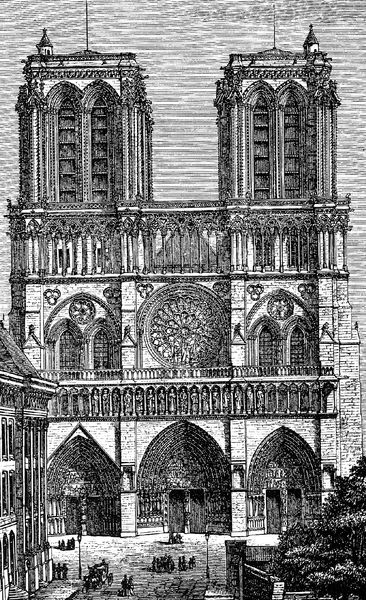
Titel: Notre-Dame in Paris
Standort: Paris, Notre-Dame (EU - F - Ile-de-France)
Schlagwörter: himmel, weiß, bäume, kirchturm, menschen, fenster, grau, paris, schwarz, skizze, straße, säulen, tür, zeichnung, gebäude, architektur, kirche, front, gotik, schön, turm, bogen, fassade, türen, weis, platz, figuren, symmetrie, ornamente, tor, galerie, bögen, eingang, türme, dom, druck, schwarzweiss, stich, kathedrale, fries, portal, pforte, portale, gotisch, reims, rosette, doppelturm, etagen, kupferstich, stockwerke, basilika, bauwerk, aufriss, notre dame, vorplatz, imposant, riesig, kirchenfenster, westfront, doppelturmfassade, prächtig, kirchr, königsgalerie, mailand, pflasterstraße